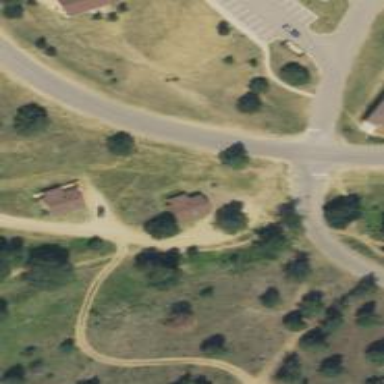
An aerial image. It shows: Footway along the road.